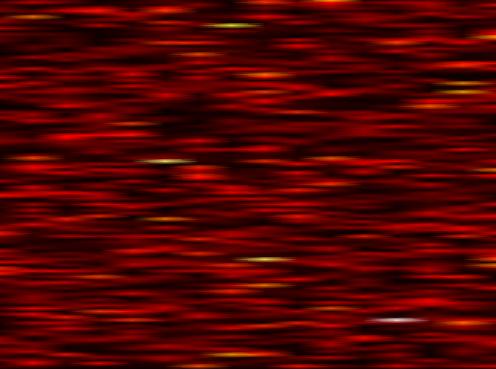
Label: FBMC